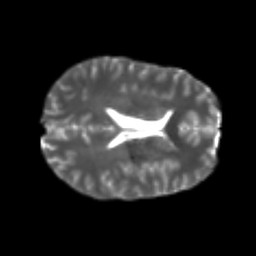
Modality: T2w
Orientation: axial
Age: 25
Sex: male
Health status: healthy
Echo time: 0.074 s